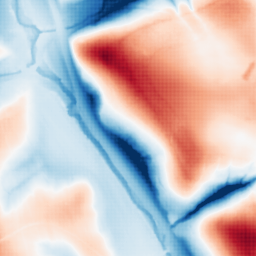
Category: multiscale
Decomposition family: dog_multiscale
Decomposition parameters: sigma_ratio: 2
n_scales: 6
base_sigma: 0.5
Upsampling method: sinc_blackman
Upsampling parameters: scale: 2
kernel_size: 4
Upsampling scale: 2